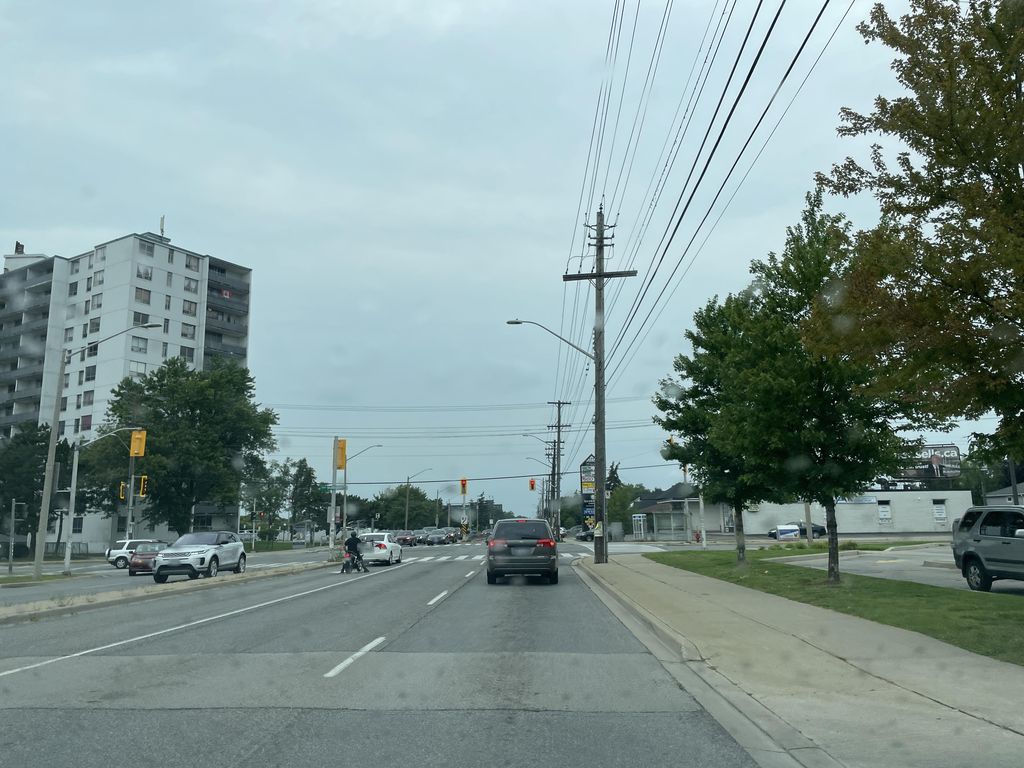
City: hamilton